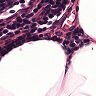
Metastatic tissue present: no